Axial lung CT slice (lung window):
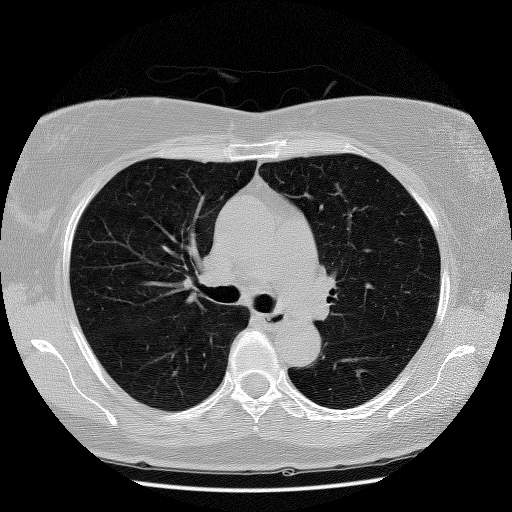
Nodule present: no